Question: I have the following:
43 documents indexed in Solr
If I use the Java API to do a query without any grouping, such as:
'''
SolrQuery query = new SolrQuery("*:*");
query.setRows(10);
'''
I can then obtain the total number of matching elements like this:
'''
solrServer.query(query).getResults().getNumFound(); //43 in this case
'''
The 'getResults()' method returns a 'SolrDocumentList' instance which contains this value.
If however I use grouping, something like:
'''
query.set("group", "true");
query.set("group.format", "simple");
query.set("group.field", "someField");
'''
Then the above code for retrieving query results no loger works (throws NPE), and I have to instead use:
'''
List<GroupCommand> groupCommands = solrServer.query(query).getGroupResponse().getValues();
List<Group> groups = groupCommand.getValues();
Group group = groups.get(groupIndex);
'''
I don't understand how to use this part of the API to get the overall number of matching documents (the 43 from the non-grouping query above). First I thought that with grouping is no longer possible to get that, but I've noticed that if I do a similar query in the Solr admin console, with the same grouping and everything, it returns the exact same results as the Java API 'numFound=43'. So obviously the code used for the console has some way to retrieve that value even when grouping is used:

My question is, how can I get that overall number of matching documents for a query using grouping executed via Solr Java API?
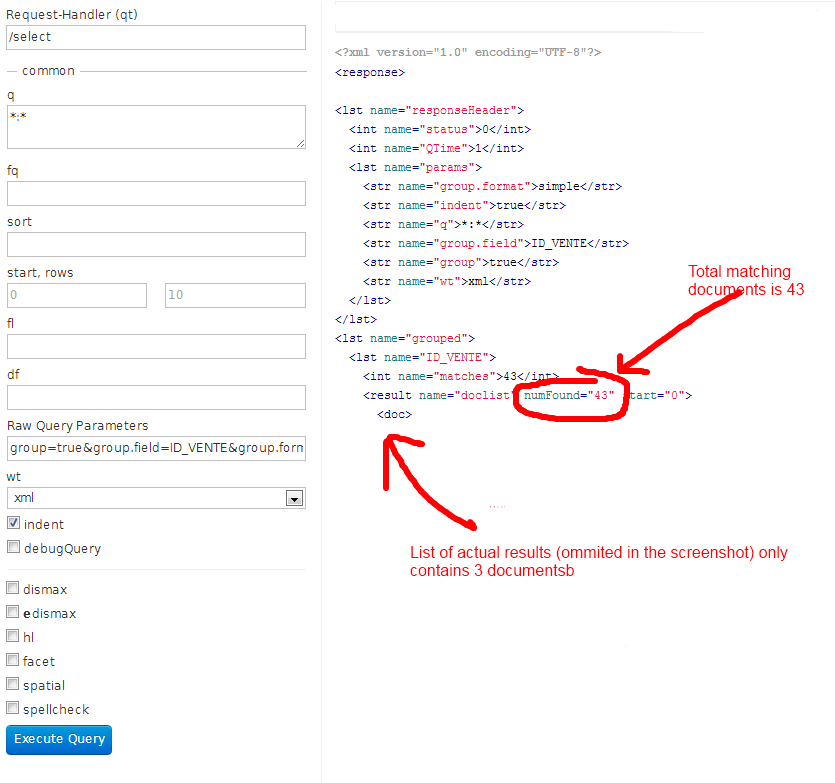
Answer: In looking at the source for <URL> method that should return the overall number, I believe...
So you should be able to get this as the following:
'''
int numFound = group.getResults().getNumFound();
'''
Hope this helps.
I believe as OP stated, group.getResults().getNumFound() will only return the number of items in the group. However, on the <URL> method that may be the corresponding count that is desired.
'''
int matches = groupCommands.getMatches();
'''